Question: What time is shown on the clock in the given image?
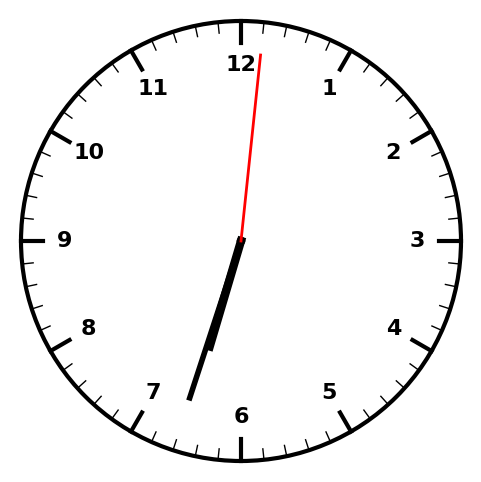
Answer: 06:33:01